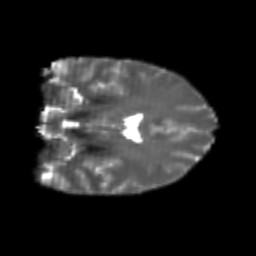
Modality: T2w
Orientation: coronal
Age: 25
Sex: female
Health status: healthy
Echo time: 0.074 s